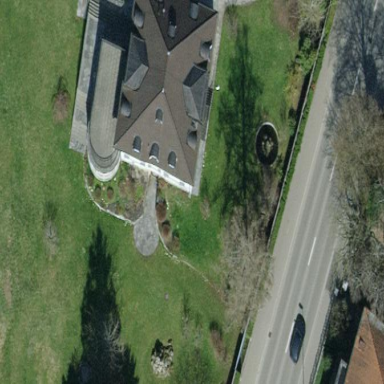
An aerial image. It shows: Beautiful villa.